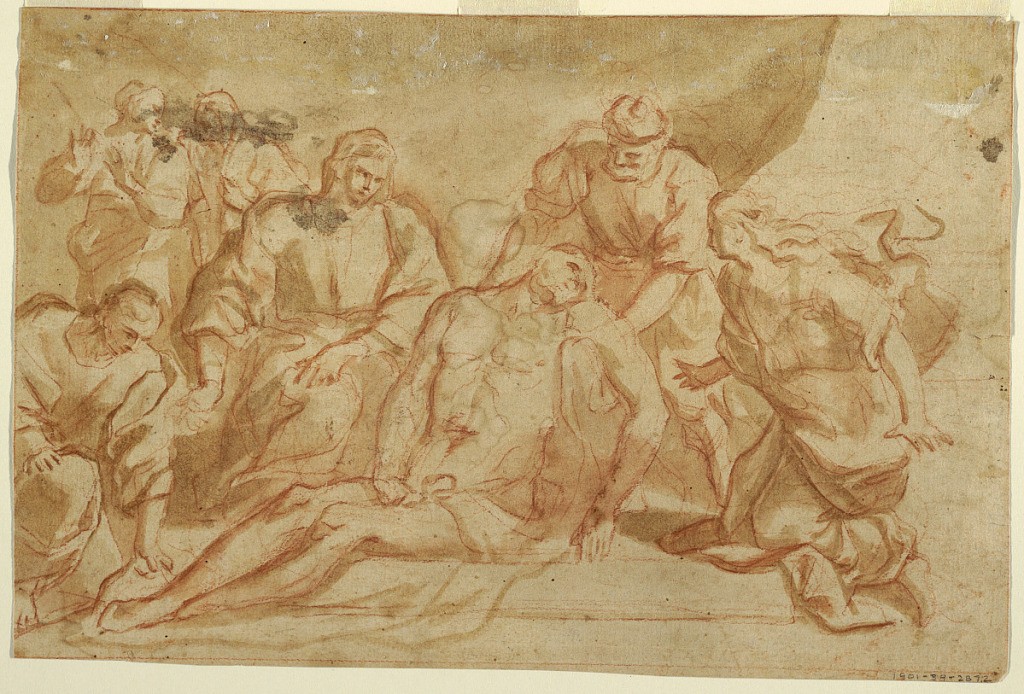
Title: Entombment of Christ
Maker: Aniello Falcone, Italian, 1607 - 1656
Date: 1640–60
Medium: Brush and bistre wash, red watercolor, red chalk, white gouache (oxidized) on paper
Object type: Drawing
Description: St. John and one of the Elders have begun to carry the corpse away.  Mary Magdalene kneels at right, the Virgin sits at left. Two persons are at left in the middle ground. Verso: The Virgin sits at the opening of the cave. The dead Christ leans against her right leg. A woman kneels at right, at left Mary Magdalene holds the right hand of Christ. In the left middle ground are St. John and the two Elders around the sarcophagus. One of the latter supports the urn with the water of the washing. Framing crayon line.